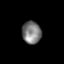
Tissue: lung
Cell type: Epithelial cells
Senescence score: 0.2375
Nuclear area (px): 424
Mean DAPI intensity: 122.557